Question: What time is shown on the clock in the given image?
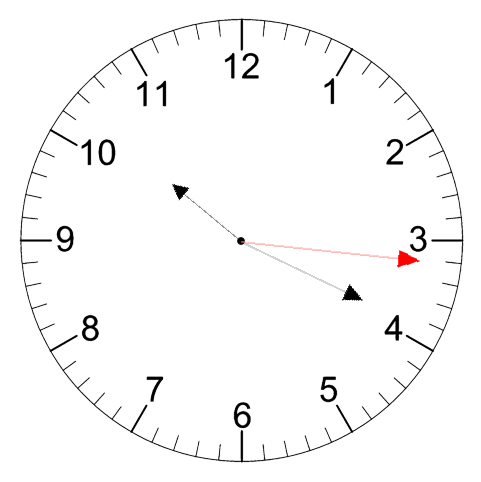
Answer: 10:19:16